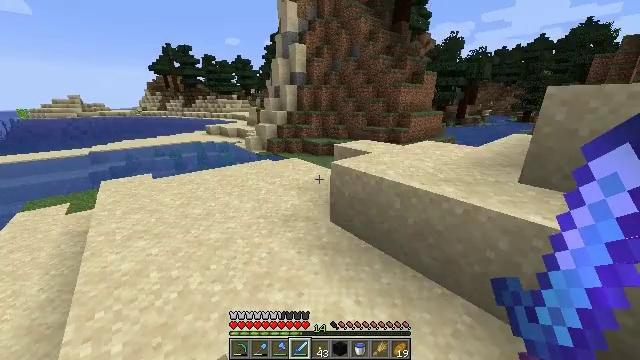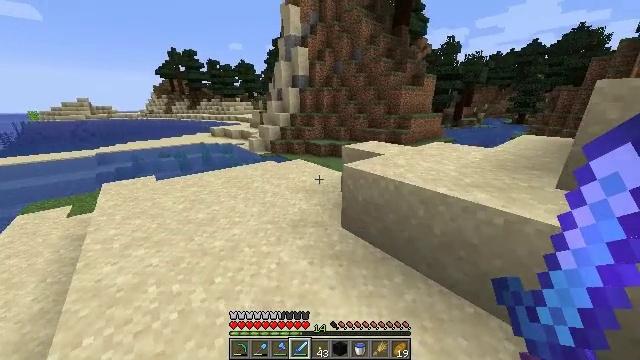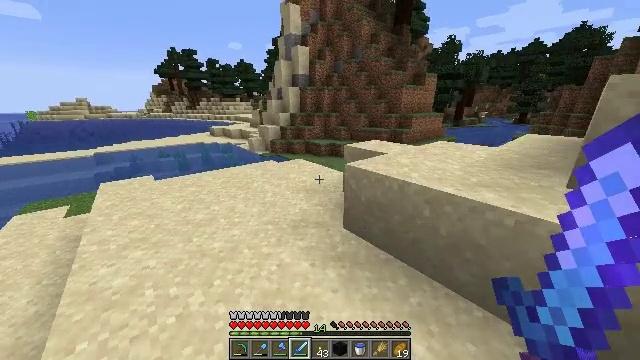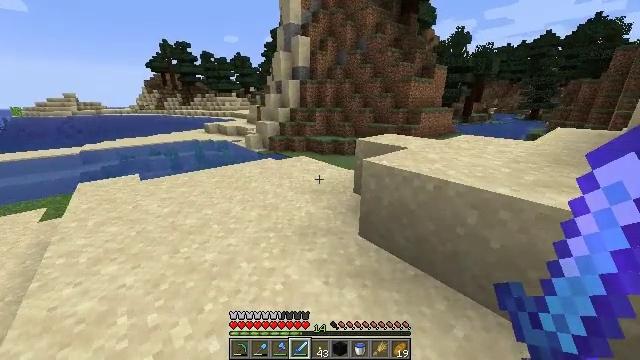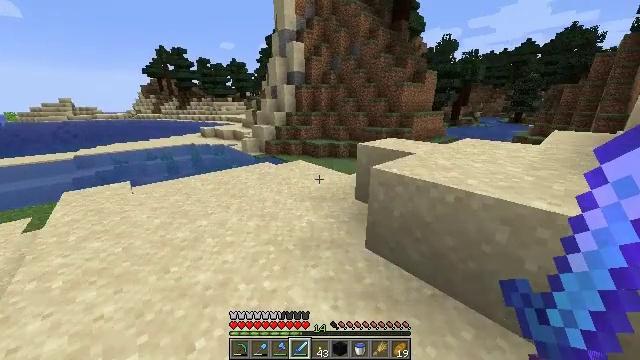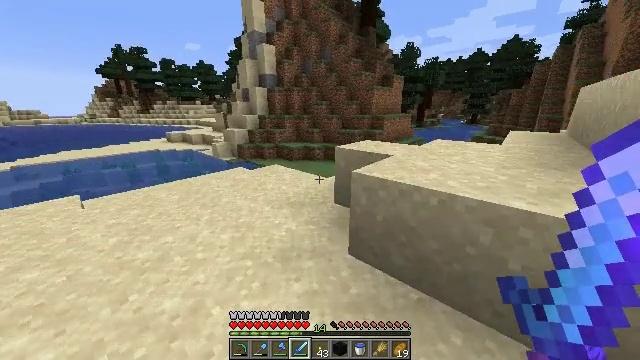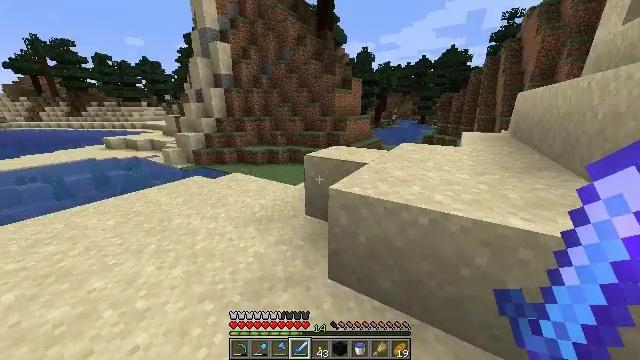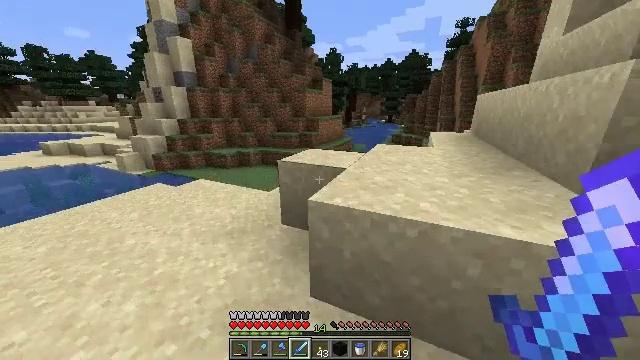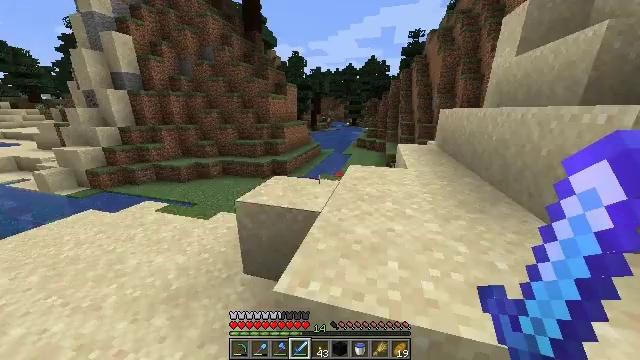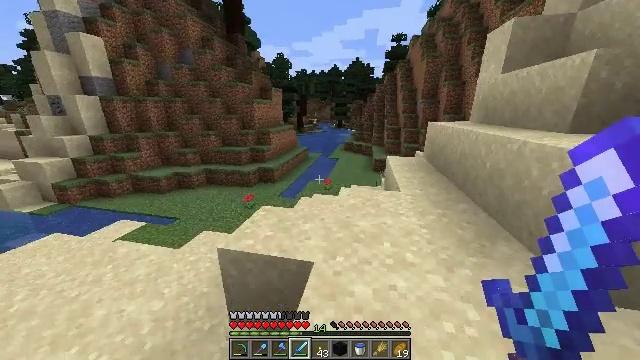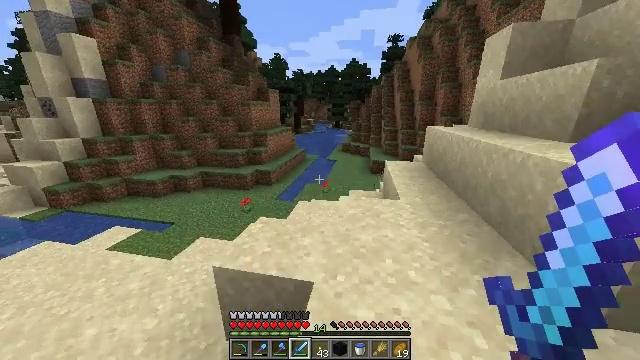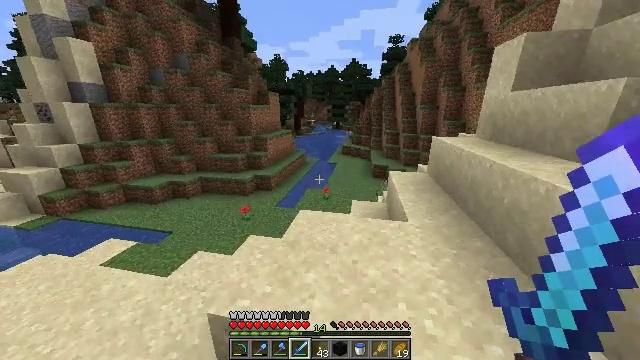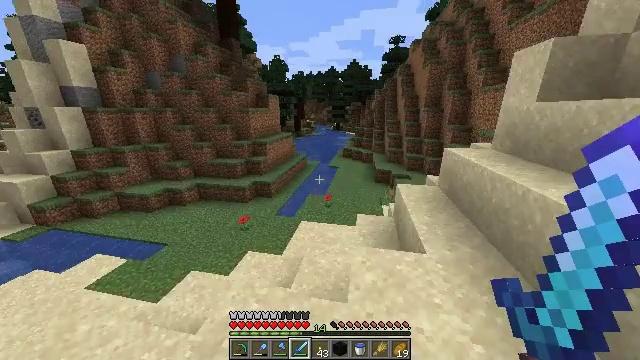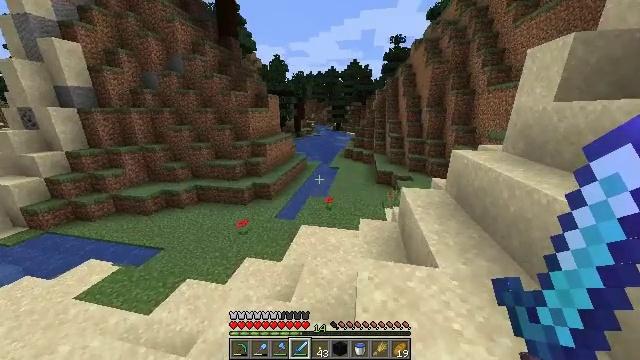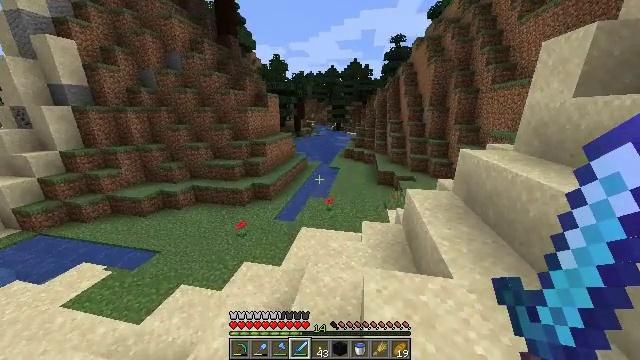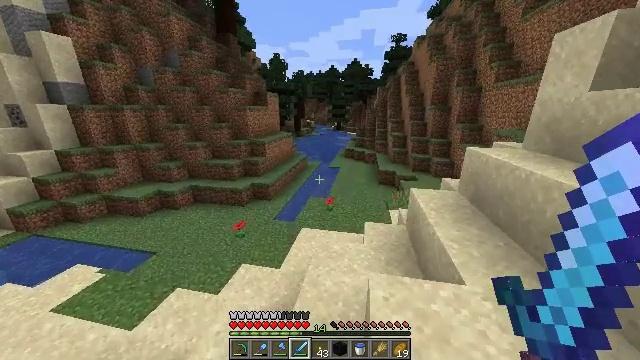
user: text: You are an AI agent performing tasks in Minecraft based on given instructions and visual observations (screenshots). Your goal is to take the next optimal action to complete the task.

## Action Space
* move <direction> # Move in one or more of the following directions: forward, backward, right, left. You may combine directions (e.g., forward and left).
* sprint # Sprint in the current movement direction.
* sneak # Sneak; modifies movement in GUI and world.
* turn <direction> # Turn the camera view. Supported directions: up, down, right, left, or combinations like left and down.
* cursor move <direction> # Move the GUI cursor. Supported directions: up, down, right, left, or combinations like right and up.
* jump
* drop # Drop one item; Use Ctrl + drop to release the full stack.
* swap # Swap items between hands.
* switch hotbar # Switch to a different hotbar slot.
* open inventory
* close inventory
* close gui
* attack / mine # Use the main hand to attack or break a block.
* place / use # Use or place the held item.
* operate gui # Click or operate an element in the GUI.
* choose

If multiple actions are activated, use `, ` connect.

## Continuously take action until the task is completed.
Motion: motion action
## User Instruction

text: Gather sweet berries from the bush.
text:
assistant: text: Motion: move forward, sprint, jump
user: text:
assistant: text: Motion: move forward, sprint
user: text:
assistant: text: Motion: move forward, sprint
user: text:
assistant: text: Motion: move forward, sprint, turn right
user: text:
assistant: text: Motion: move forward, sprint, turn right
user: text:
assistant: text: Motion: move forward, sprint, turn right
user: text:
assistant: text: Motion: move forward, sprint, turn right
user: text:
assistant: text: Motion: move forward, sprint, turn right, jump
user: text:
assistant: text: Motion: move forward, sprint, turn right, jump
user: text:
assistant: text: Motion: move forward, sprint, jump
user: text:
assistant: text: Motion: move forward, sprint, jump
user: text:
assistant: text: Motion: move forward, sprint, jump
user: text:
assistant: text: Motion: move forward, sprint, jump
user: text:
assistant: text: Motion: move forward, sprint
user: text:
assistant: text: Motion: move forward, sprint
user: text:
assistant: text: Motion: move forward, sprint
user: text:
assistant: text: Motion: move forward, sprint
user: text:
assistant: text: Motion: move forward, sprint
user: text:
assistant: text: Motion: move forward, sprint
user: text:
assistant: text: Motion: move forward, sprint, turn right
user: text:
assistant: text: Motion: move forward, sprint, turn right
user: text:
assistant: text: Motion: move forward, sprint, turn right
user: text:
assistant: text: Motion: move forward, sprint, turn right
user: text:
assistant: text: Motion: move forward, sprint, turn right
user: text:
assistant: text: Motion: move forward, sprint, turn right
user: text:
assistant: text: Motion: move forward, sprint
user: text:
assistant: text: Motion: move forward, sprint
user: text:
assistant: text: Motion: move forward, sprint
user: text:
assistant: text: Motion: move forward, sprint
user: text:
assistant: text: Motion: move forward, sprint